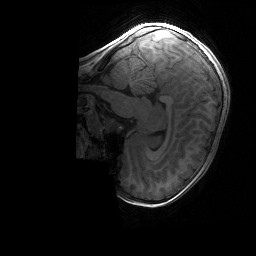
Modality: T1w
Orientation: sagittal
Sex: female
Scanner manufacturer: siemens
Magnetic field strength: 3 T
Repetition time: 1.9 s
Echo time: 0.00243 s